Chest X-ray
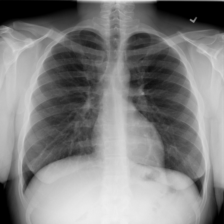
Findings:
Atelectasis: negative
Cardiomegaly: negative
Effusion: negative
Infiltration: negative
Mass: negative
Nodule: negative
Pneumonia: negative
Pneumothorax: negative
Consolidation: negative
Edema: negative
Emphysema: negative
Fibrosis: negative
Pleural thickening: negative
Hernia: negative